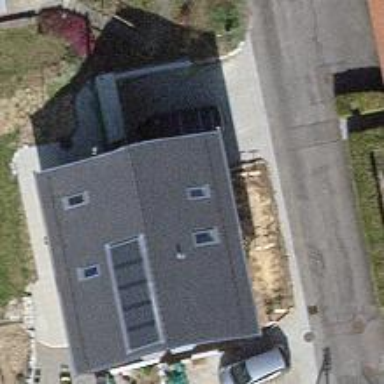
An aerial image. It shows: Simple house.